Question: i have a website in php codeigniter where i am saving day wise reports of each clients, below is my table:

now i am displaying it in front end like below:
'''
<tr>
<th>Customer</th>
<th>Date</th>
<th>Quantity</th>
<th>Price</th>
<th>Status</th>
</tr>
<?php
foreach($billing as $bl){
?>
<tr>
<td><?=$bl->customer?></td>
<td><?php echo date('F, Y', strtotime($bl->date));?></td>
<td><?=$bl->quantity?></td>
<td><?=$bl->milkprice?></td>
<td></td>
</tr>
<?php
}
?>
'''
my sql is like below:
'''
public function selectbilling()
{
$this->db->select('*');
$this->db->from('delivered');
$query = $this->db->get();
$result = $query->result();
return $result;
}
'''
what i want here is to display data month wise in the front end, that is combining all days in the database table of respective clients and make them month wise and make it as a single row, can anyone please tell me how to accomplish this, thanks in advance
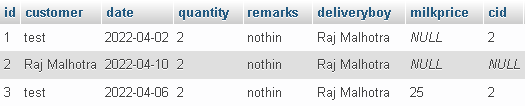
Answer: You can try to replace 'selectbilling()' function with:
'''
public function selectbilling()
{
$this->db->select('*, SUM(milkprice) as milkprice, SUM(quantity) as quantity');
$this->db->from('delivered');
$this->db->group_by('YEAR(date), MONTH(date), customer');
$query = $this->db->get();
$result = $query->result();
return $result;
}
'''